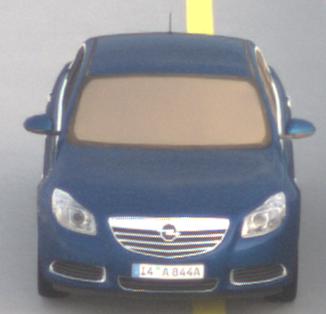
Make: Opel
Model: Insignia 1.6
Detailed model: Insignia (A) Notch Back
Model produced from: 2008/11
Model produced until: 2008/12
Doors: 4
Color: blue
Road condition: dry road
Daytime: sunrise or sunset
Contrast: low contrast